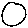
Label: circle